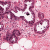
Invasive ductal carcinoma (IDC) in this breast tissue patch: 0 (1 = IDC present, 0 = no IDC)